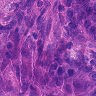
Metastatic tissue present: yes